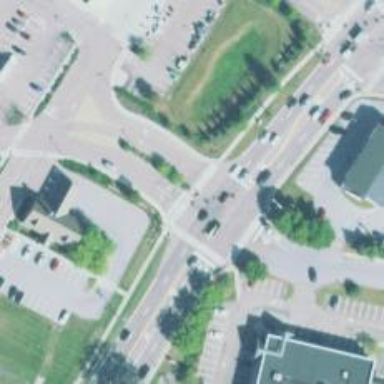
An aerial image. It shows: Zebra crossing on the road.